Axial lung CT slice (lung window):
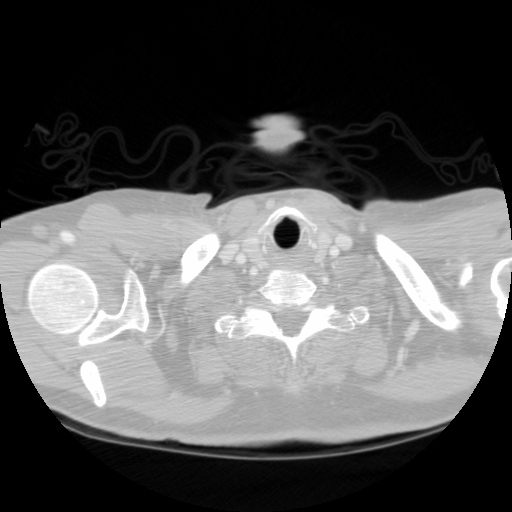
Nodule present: no